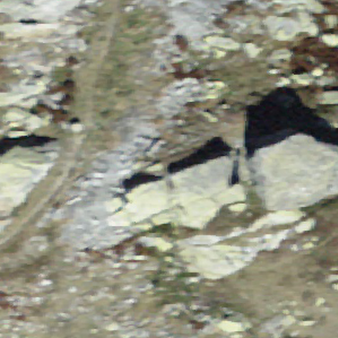
Label: bouldering_area